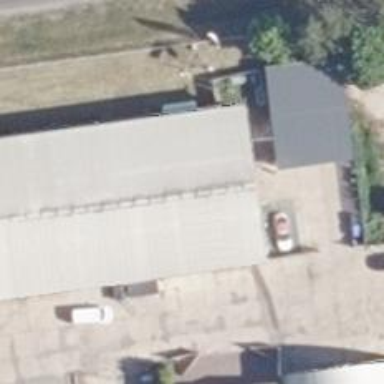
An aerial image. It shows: Car repair shop.